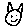
Label: cat